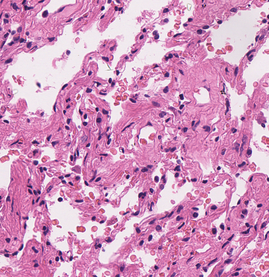
Tumor epithelial tissue: no
Tumor-associated stroma tissue: no
Normal tissue: yes